Question:
Fckeditor taking one blank space on load in chrome only.In all other browsers it is not taking blank space.
I tried below code but it just crashes chrome.
'''
function FCKeditor_OnComplete(editorInstance) {
editorInstance.Events.AttachEvent( 'OnFocus', FCKeditor_OnFocus ) ;
}
function FCKeditor_OnFocus( editorInstance )
{
editorInstance.SetHTML("");
}
'''
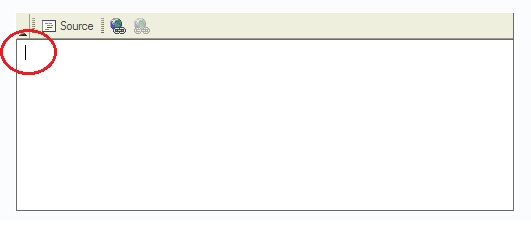
Answer: Below code resolves that issue.
'''
function FCKeditor_OnComplete(editorInstance) {
if( editorInstance.GetHTML() == ' ' )
{
jQuery( editorInstance.EditorDocument.body ).html( '' );
}
}
'''